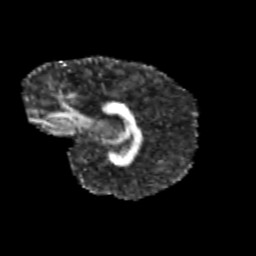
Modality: FA
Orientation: sagittal
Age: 9
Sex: female
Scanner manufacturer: siemens
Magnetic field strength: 3 T
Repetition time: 3.8 s
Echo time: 0.07 s